Question: Hi I'm trying to find the area of acre in cm2 . But Is it possible to find the area in kml layer??.
'''
var ctaLayer = new google.maps.KmlLayer({
url: 'http://mango.co.in/Images/5562-f63a29f2-6c44-4943-9709-973dd65f538a.kml'
});
ctaLayer.setMap(map);
'''
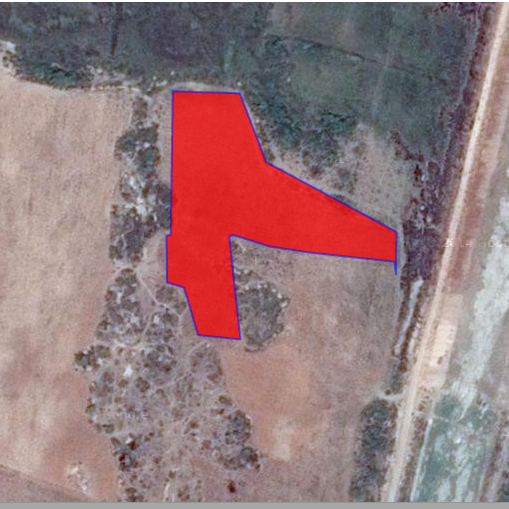
Answer: You can't find the area of a polygon using <URL> to compute the area.
<URL>
code snippet:
'''
var geocoder;
var map;
function initialize() {
map = new google.maps.Map(document.getElementById("map_canvas"));
infowindow = new google.maps.InfoWindow({});
geoXml = new geoXML3.parser({
map: map,
infoWindow: infowindow,
singleInfoWindow: true,
suppressInfoWindows: true,
afterParse: useTheData
});
geoXml.parseKmlString(kmlData);
}
google.maps.event.addDomListener(window, "load", initialize);
function createClickablePolygon(polygon) {
google.maps.event.addListener(polygon, 'click', function (evt) {
infowindow.setPosition(polygon.bounds.getCenter());
infowindow.setContent((google.maps.geometry.spherical.computeArea(polygon.getPath())/1000/1000).toFixed(2) + " sq km");
infowindow.open(map);
});
}
function useTheData(doc) {
var currentBounds = map.getBounds();
if (!currentBounds) currentBounds = new google.maps.LatLngBounds();
// Geodata handling goes here, using JSON properties of the doc object
sidebarHtml = '<table><tr><td><a href="javascript:showAll();">Show All</a></td></tr>';
// var sidebarHtml = '<table>';
geoXmlDoc = doc[0];
if (!geoXmlDoc || !geoXmlDoc.placemarks) return;
for (var i = 0; i < geoXmlDoc.placemarks.length; i++) {
// console.log(doc[0].markers[i].title);
var placemark = geoXmlDoc.placemarks[i];
if (placemark.polygon) {
createClickablePolygon(placemark.polygon);
}
}
};
var kmlData = '<?xml version="1.0" encoding="utf-8"?><kml xmlns="http://earth.google.com/kml/2.2"><Document><Style id="Style1"><LineStyle><color>66000001</color><width>1</width></LineStyle><PolyStyle><color>66ff6633</color><fill>1</fill><outline>1</outline></PolyStyle></Style><Placemark id="Monday"><name>Monday</name><visibility>1</visibility><open>0</open><styleUrl>#Style1</styleUrl><Polygon><extrude>0</extrude><tessellate>1</tessellate><altitudeMode>clampToGround</altitudeMode><outerBoundaryIs><LinearRing><coordinates>-116.365673309192,43.6628960911185 -116.365591334179,43.6560111958534 -116.364375539124,43.6559975333512 -116.364402864128,43.6483204644173 -116.359539767727,43.6483955662698 -116.359567092732,43.<PHONE>.356452545151,43.6442223004997 -116.356329582632,43.6403188481927 -116.355482675135,43.6384234484285 -116.354444492608,43.6376550793648 -116.354198567569,43.6375697515905 -116.354198567569,43.6375560890883 -116.354348855093,43.6375355534256 -116.352818906307,43.6375834140927 -116.349636046216,43.6375697515905 -116.349677033722,43.6339155770838 -116.317438473925,43.6339155770838 -116.314392238855,43.6339600011706 -116.314187301323,43.6484194546938 -116.334391040727,43.6484843306243 -116.<PHONE>,43.6627594660968 -116.335292598233,43.6629438679665 -116.336767980829,43.6629097536206 -116.359348576516,43.6629985179752 -116.360673587769,43.6628994438797 -116.365673309192,43.6628960911185</coordinates></LinearRing></outerBoundaryIs></Polygon></Placemark><Style id="Style2"><LineStyle><color>66333333</color><width>1</width></LineStyle><PolyStyle><color>66ff6633</color><fill>1</fill><outline>1</outline></PolyStyle></Style><Placemark id="Monday"><name>Monday</name><visibility>1</visibility><open>0</open><styleUrl>#Style2</styleUrl><Polygon><extrude>0</extrude><tessellate>1</tessellate><altitudeMode>clampToGround</altitudeMode><outerBoundaryIs><LinearRing><coordinates>-116.334445690736,43.6628618929535 -116.<PHONE>,43.<PHONE>.317178970203,43.660553265363 -116.313955122605,43.6598464194685 -116.308176806197,43.6583130341023 -116.308081168681,43.6581319849938 -116.307657714933,43.6579339206219 -116.306523894891,43.6576641071588 -116.305909166113,43.6570664774626 -116.304734358564,43.656485946849 -116.303381938487,43.6562434583902 -116.302043264732,43.6561204958707 -116.301428535953,43.6558336671442 -116.299311183393,43.6551437526941 -116.296688402072,43.6544778104872 -116.293956320733,43.6537709645927 -116.290732473135,43.<PHONE>.<PHONE>,43.6525653954595 -116.288218991831,43.6515476647764 -116.287727141753,43.6509022582322 -116.287850104272,43.6503899563104 -116.287385663018,43.6502534151077 -116.286798259243,43.6502534151077 -116.286306492984,43.6503011919558 -116.286060651764,43.6502534151077 -116.285268310457,43.6495874729007 -116.284462390468,43.6490307468921 -116.283888649195,43.6487678065896 -116.282891370356,43.6485219653696 -116.282440591604,43.6481872759759 -116.282003475353,43.6479652393609 -116.281607346609,43.6478559393436 -116.280965292826,43.647545222193 -116.280282251537,43.6470124684274 -116.279421681538,43.6468075308949 -116.278069261461,43.6463636253029 -116.278110248968,43.6455029714853 -116.277796095237,43.6438979208469 -116.277454616502,43.6438773851842 -116.276935441419,43.643583683297 -116.274107806385,43.6425181757659 -116.<PHONE>,43.6435665842146 -116.269954992458,43.6426548007876 -116.268575331196,43.6423645354807 -116.267537148669,43.6415858566761 -116.266649253666,43.6408754903823 -116.<PHONE>,43.6393182165921 -116.<PHONE>,43.6386693734676 -116.266772132367,43.6380751803517 -116.<PHONE>,43.6374092381448 -116.266403328627,43.6371394246817 -116.265679299831,43.6366783361882 -116.262223273516,43.6355821508914 -116.260679662228,43.6353123374283 -116.260105920956,43.6348683480173 -116.259737033397,43.6343834549189 -116.259395554662,43.6338677164167 -116.274176118895,43.6339872423559 -116.274230768904,43.6339872423559 -116.314405901358,43.6339975520968 -116.314310263842,43.6345678567886 -116.314105410129,43.6484433431178 -116.334363715723,43.6485424172133 -116.334445690736,43.6628618929535</coordinates></LinearRing></outerBoundaryIs></Polygon></Placemark><Style id="Style3"><LineStyle><color>66000001</color><width>1</width></LineStyle><PolyStyle><color>66ff6633</color><fill>1</fill><outline>1</outline></PolyStyle></Style><Placemark id="Monday"><name>Monday</name><visibility>1</visibility><open>0</open><styleUrl>#Style3</styleUrl><Polygon><extrude>0</extrude><tessellate>1</tessellate><altitudeMode>clampToGround</altitudeMode><outerBoundaryIs><LinearRing><coordinates>-116.263561947271,43.6264911387116 -116.<PHONE>,43.<PHONE>.<PHONE>,43.6225842498243 -116.263575609773,43.6191384494305 -116.263329768553,43.6191725637764 -116.247784271836,43.6190599109977 -116.237648203969,43.6189881619066 -116.238317582756,43.618875509128 -116.240735510364,43.6183085571975 -116.243426604196,43.6182812321931 -116.243399279192,43.6152282077819 -116.253562588245,43.6151735577732 -116.253507938236,43.611652571708 -116.230162326247,43.6115876957774 -116.228304561228,43.6116013582796 -116.228236248717,43.6128239426762 -116.228837314993,43.6135206464678 -116.229342743754,43.6143983155489 -116.230367263779,43.6157950758934 -116.230913680047,43.6165327671915 -116.230913680047,43.6165634449571 -116.235325997695,43.6181822419167 -116.237661866471,43.6189506109804 -116.237252075225,43.6192818637937 -116.239984156564,43.6204566713423 -116.242156159133,43.6206718347967 -116.243891045451,43.6209655366838 -116.244642315432,43.6212626751512 -116.245257044211,43.6215187422931 -116.245912760496,43.6225091479719 -116.246418189257,43.6229087132961 -116.247784271836,43.6242679227144 -116.247729621828,43.6243772227317 -116.248644841835,43.6252583283931 -116.250065490603,43.6261359974742 -116.251732064411,43.627010229975 -116.252715596929,43.6275805346668 -116.253029834479,43.6276112962514 -116.253207447007,43.6276112962514 -116.253207447007,43.626320399344 -116.257414827123,43.6263955011964 -116.260747974738,43.6263579502702 -116.261280728504,43.6264980118722 -116.261348957196,43.6265184637159 -116.263507297263,43.6264570243657 -116.263561947271,43.6264911387116</coordinates></LinearRing></outerBoundaryIs></Polygon></Placemark></Document></kml>';
'''
'''
html, body, #map_canvas {
height: 500px;
width: 500px;
margin: 0px;
padding: 0px
}
'''
'''
<script src="https://maps.googleapis.com/maps/api/js?libraries=geometry"></script>
<script src="http://geoxml3.googlecode.com/svn/branches/polys/geoxml3.js"></script>
<div id="map_canvas" style="width:750px; height:450px; border: 2px solid #3872ac;"></div>
'''